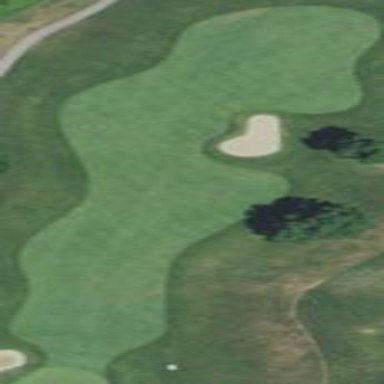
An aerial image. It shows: Golf fairway surrounded by grass.